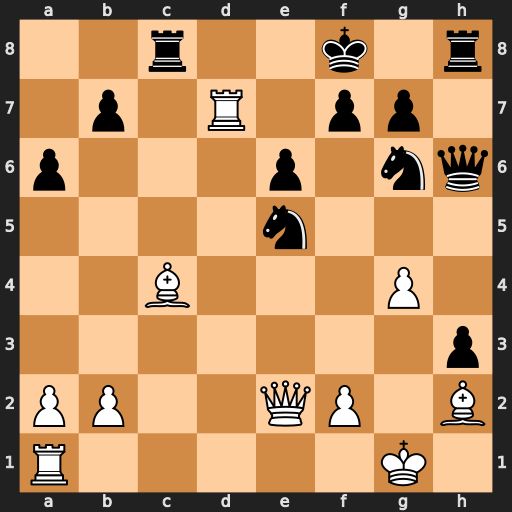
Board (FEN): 2r2k1r/1p1R1pp1/p3p1nq/4n3/2B3P1/7p/PP2QP1B/R5K1
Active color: w
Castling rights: -
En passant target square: -
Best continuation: Bxe5 h2+ Kh1 Nxe5 Qxe5